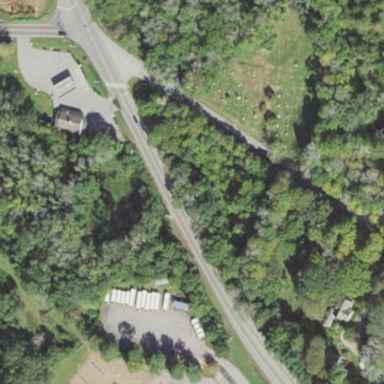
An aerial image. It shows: Cemetery area categorized as cemetery.